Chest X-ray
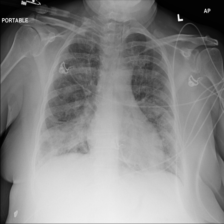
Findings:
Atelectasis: negative
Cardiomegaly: negative
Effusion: negative
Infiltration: negative
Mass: negative
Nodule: negative
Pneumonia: negative
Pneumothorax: negative
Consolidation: positive
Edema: positive
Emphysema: negative
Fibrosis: negative
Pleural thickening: negative
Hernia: negative